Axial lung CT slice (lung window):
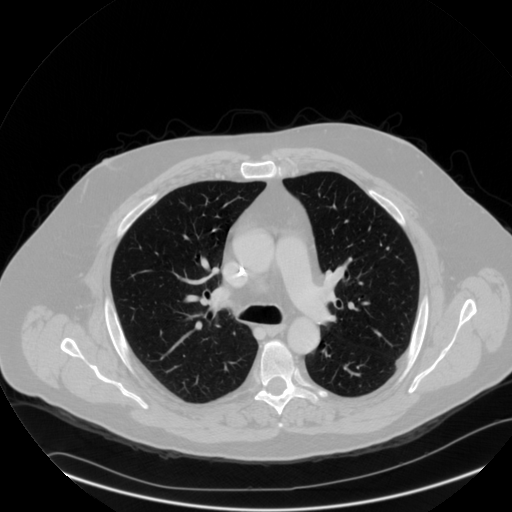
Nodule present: no